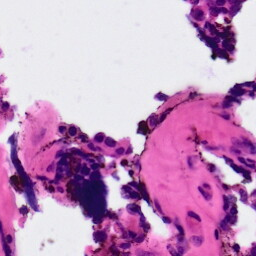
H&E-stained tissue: Ovarian